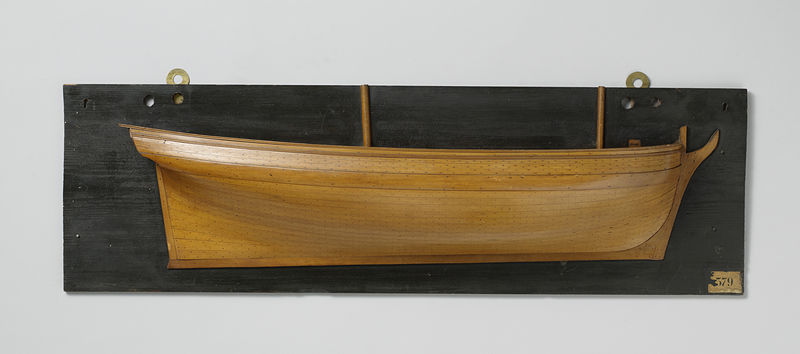
Titel: Halfmodel van de adviesbrik Pijl van 14 stukken
Standort: Amsterdam
Institution: Rijksmuseum
Schlagwörter: beige, black, gold, painting, brown, wooden, wood, boat, ship, brow, model, photo, mast, art, board, detail, shine, boot, schiff, canoe, holz, carving, hanging, tan, body, klein, photograph, shape, braun, mount, skulptur, exhibit, stern, curve, bude, plaque, hang, rudder, hull, loop, display, label, mounted, polished, boards, hooks, biege, sticker, keel, lable, pegs, 579, lug, skultur, kahn